Current action and preconditions to check: trajectory_clear

Your task: For each precondition in the list above, predict whether it will hold at this action.

Consider the current scene as observed from the mobile robot's camera, and analyze the predicted future states of all dynamic agents (e.g., people, animals, vehicles, or any moving entities) within the NEXT SECOND.

IMPORTANT: Only answer "very likely" if you are absolutely certain—based on strong, clear evidence—that a dynamic agent will violate the precondition in the predicted future state. Do NOT answer "very likely" for unlikely, ambiguous, or low-probability risks.

Ask yourself for each precondition: Is there a high probability, with clear and convincing evidence, that the predicted future states of any dynamic agent will interfere with the predicted future state of the currently executing action within the NEXT SECOND, causing that precondition to fail?

Assess the risk level based on these predictions. Use "likely" or "very likely" if motions create a clear risk of interference.

Use "neutral" or "improbable" if agents are nearby but their predicted paths are clearly diverging or non-conflicting.

Failure Risk Categories: "very improbable", "improbable", "neutral", "likely", "very likely"

Answer Format: Output ONLY the probability_of_failure value from these categories: "very improbable", "improbable", "neutral", "likely", "very likely"

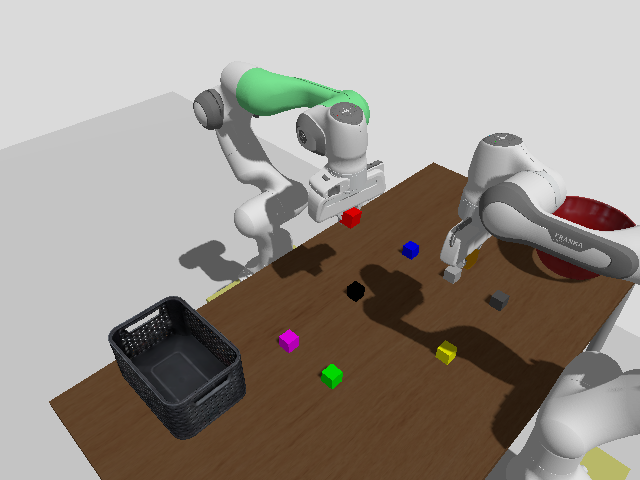

Answer: very improbable